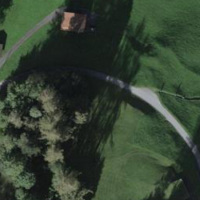
EUNIS habitat code: 24
Species observed at this site:
Cornus sanguinea